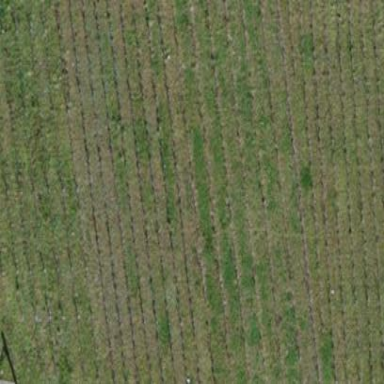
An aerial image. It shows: Vineyard growing grapes.